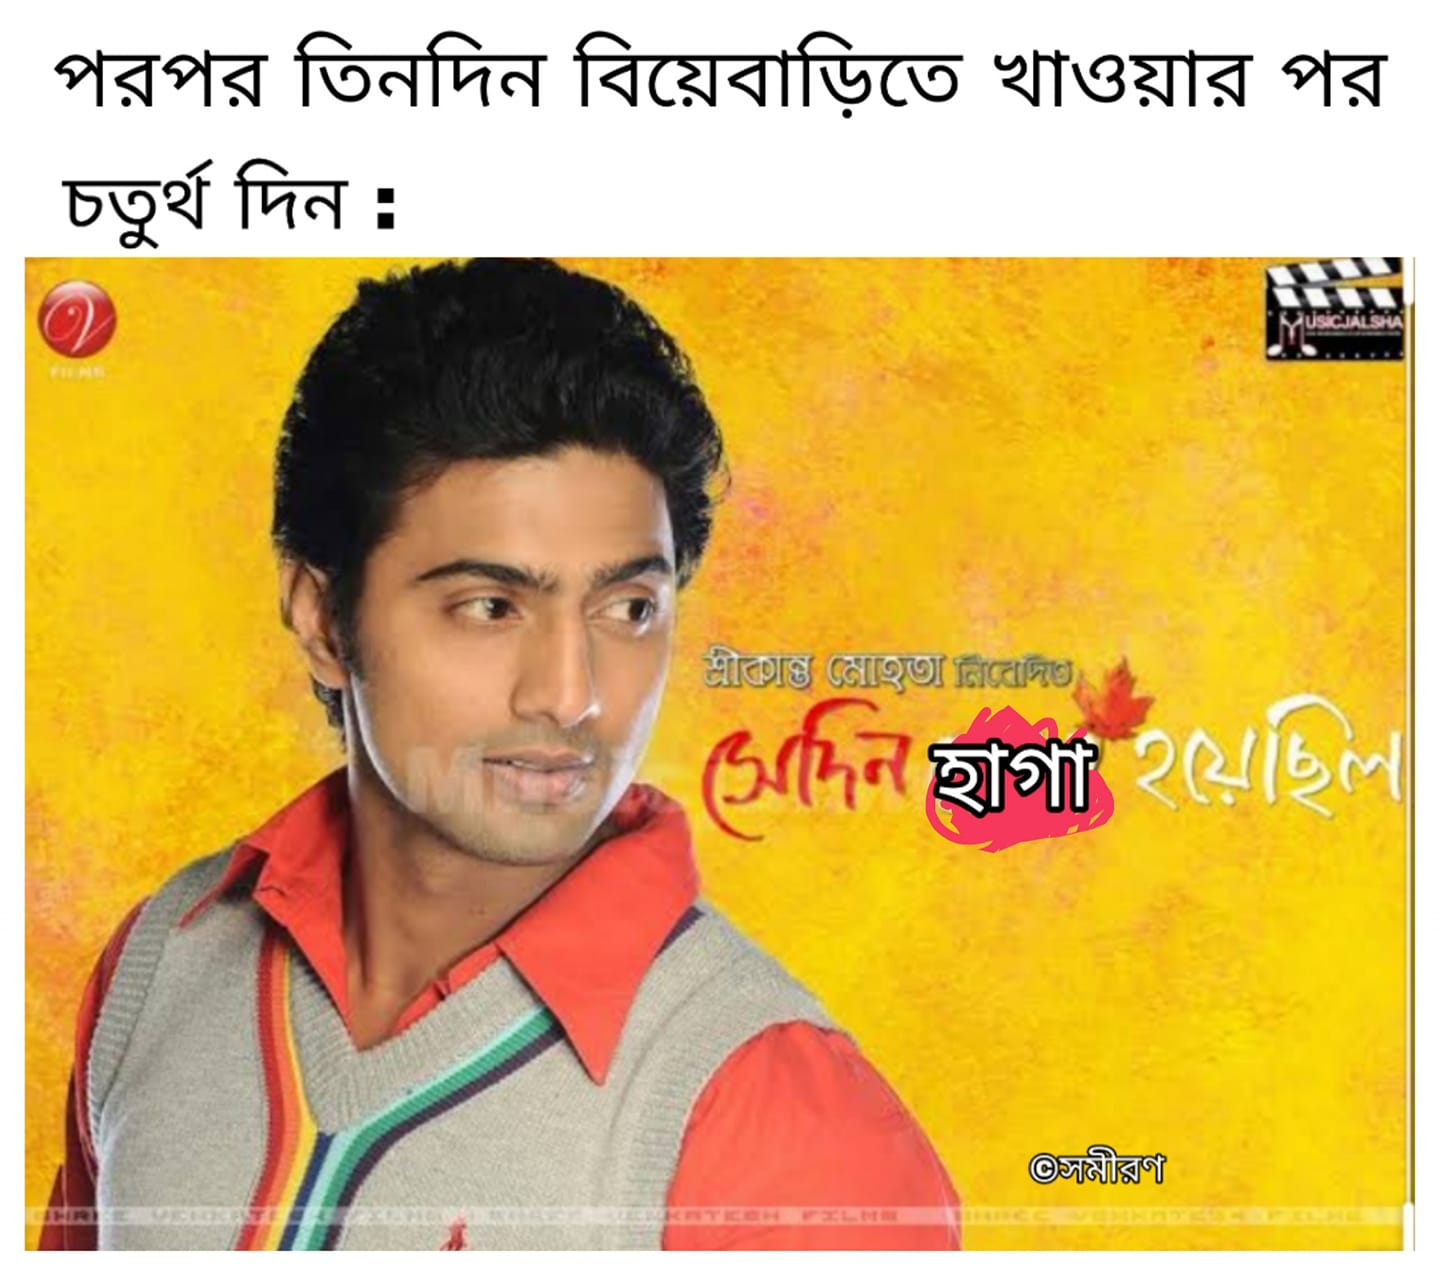
Caption: পরপর তিনদিন বিয়েবাড়িতে খাওয়ার পর     চতুর্থ দিন     সেদিন হাগা হয়েছিল
Label: non-hate